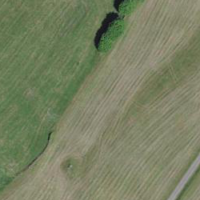
EUNIS habitat code: 24
Species observed at this site:
Allium ursinum
Lysimachia nemorum